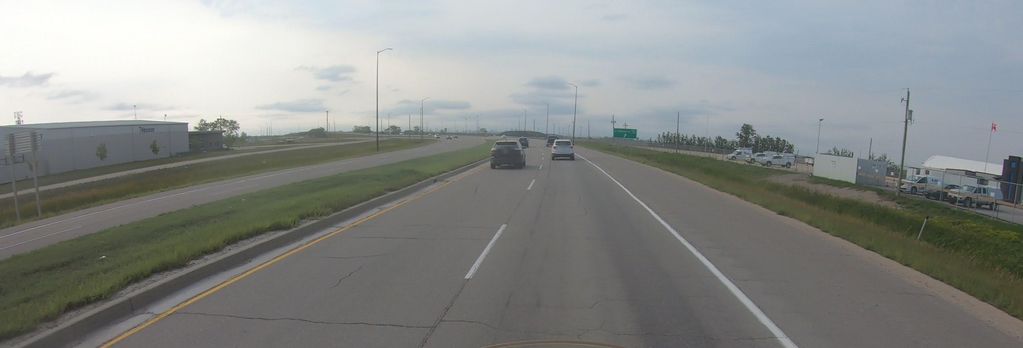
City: winnipeg